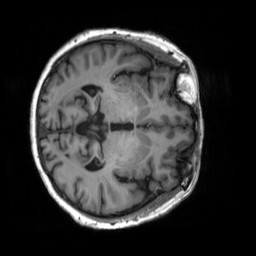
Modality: T1w
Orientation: axial
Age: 74
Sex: female
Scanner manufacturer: siemens
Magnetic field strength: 3 T
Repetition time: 2.5 s
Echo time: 0.00248 s